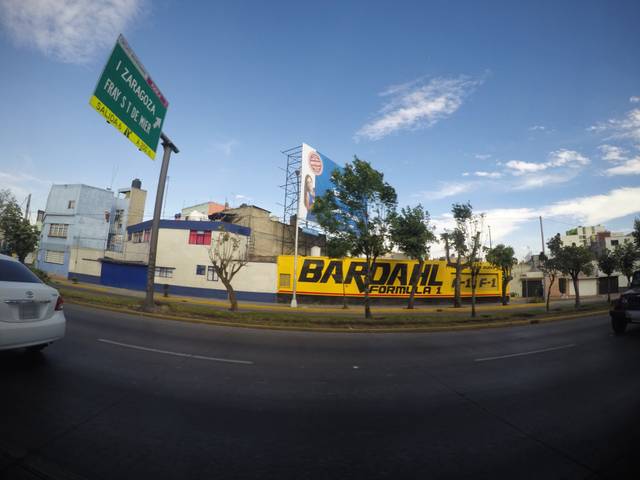
Region: Mexico
Coordinates: 19.414, -99.098